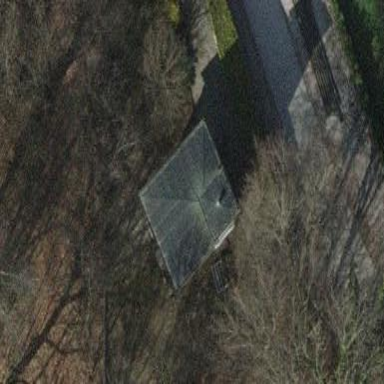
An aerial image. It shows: Building with pyramidal roof shape.